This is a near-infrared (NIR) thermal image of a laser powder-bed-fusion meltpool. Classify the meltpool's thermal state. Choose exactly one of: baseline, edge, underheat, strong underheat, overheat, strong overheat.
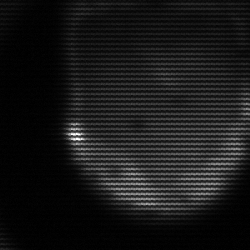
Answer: edge